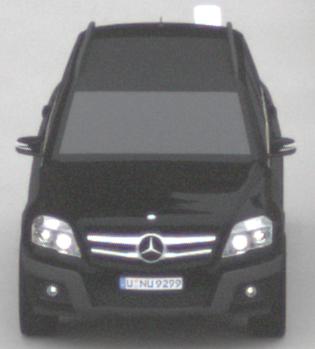
Make: Mercedes-Benz
Model: GLK 280
Detailed model: GLK-Class (204)
Model produced from: 2008/10
Model produced until: 2009/04
Doors: 5
Color: black
Road condition: dry road
Daytime: midday
Contrast: low contrast